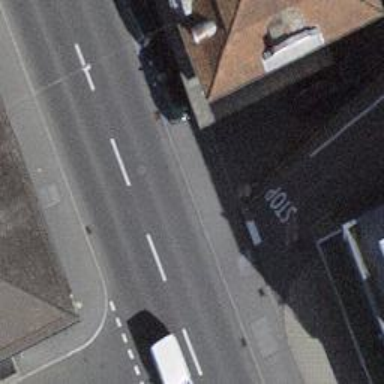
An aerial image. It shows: Stop road.